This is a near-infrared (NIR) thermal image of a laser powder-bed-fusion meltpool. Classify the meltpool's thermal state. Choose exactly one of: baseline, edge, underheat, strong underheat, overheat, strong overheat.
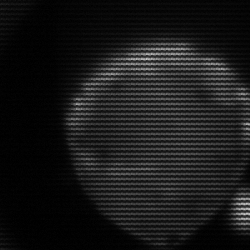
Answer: edge